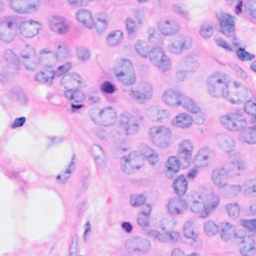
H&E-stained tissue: Breast